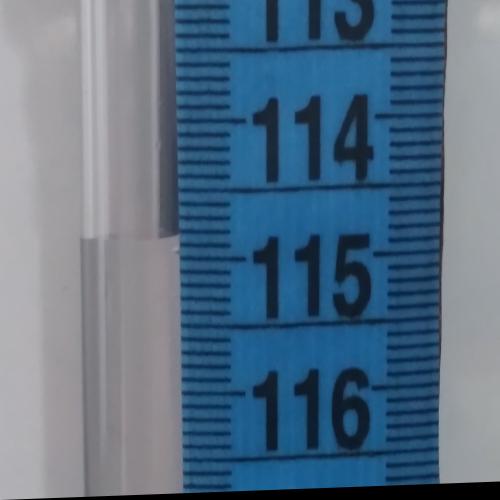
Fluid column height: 114.8 cm